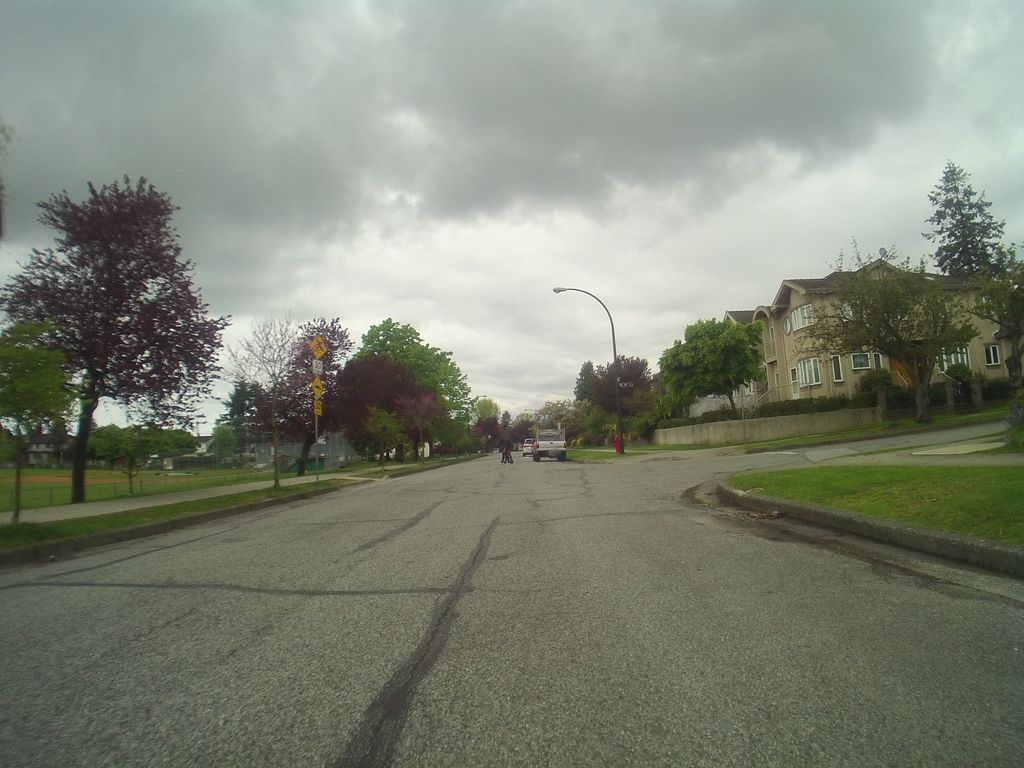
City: vancouver